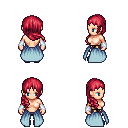
a pixel art fantasy rpg character, female body template, human, light skin, overskirt, gold greaves, ruby red right-swept hairstyle, white cloth bracers, gray slippers, four views (front, back, left, right), 2x2 character sprite sheet, small pixel art, hard edges, no anti-aliasing